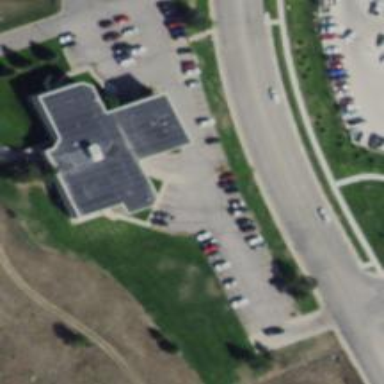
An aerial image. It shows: Clinic building offering healthcare services.